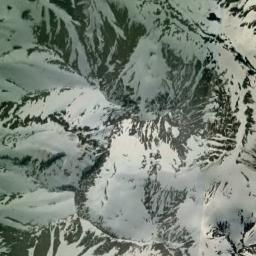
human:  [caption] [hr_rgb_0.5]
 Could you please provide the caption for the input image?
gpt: The snowberg is covered with snow and ice .

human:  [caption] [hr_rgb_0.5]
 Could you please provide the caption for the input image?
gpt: White snow and brown bare ground intersect on the snow mountain .

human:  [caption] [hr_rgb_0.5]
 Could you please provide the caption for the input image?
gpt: A lot of snow is on the snowberg .

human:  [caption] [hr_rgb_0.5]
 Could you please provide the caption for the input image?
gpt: The snow berg is consist of bare land and white snow .

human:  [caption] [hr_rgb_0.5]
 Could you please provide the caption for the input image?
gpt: There are full of snow on the snowberg .